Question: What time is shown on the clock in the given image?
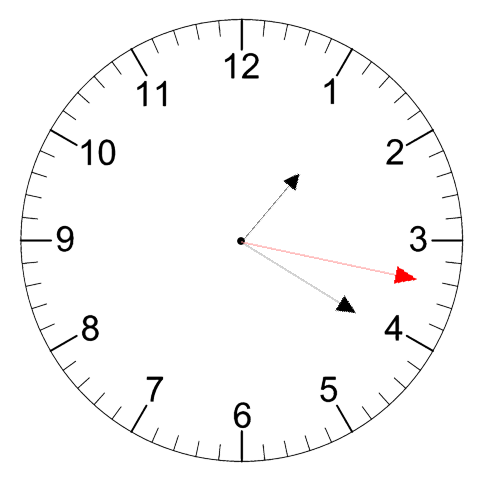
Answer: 01:20:17